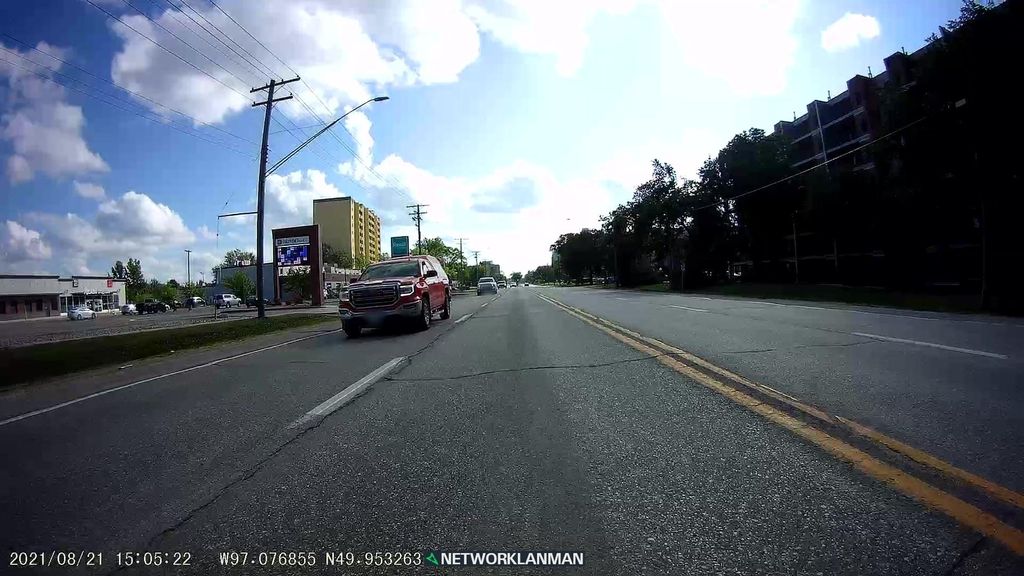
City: winnipeg